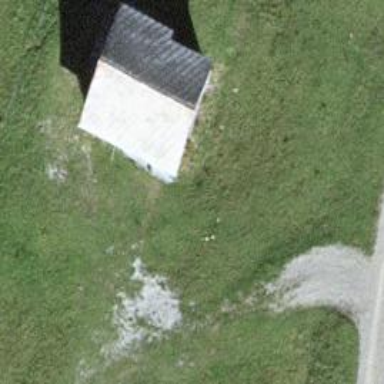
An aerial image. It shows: Bench.